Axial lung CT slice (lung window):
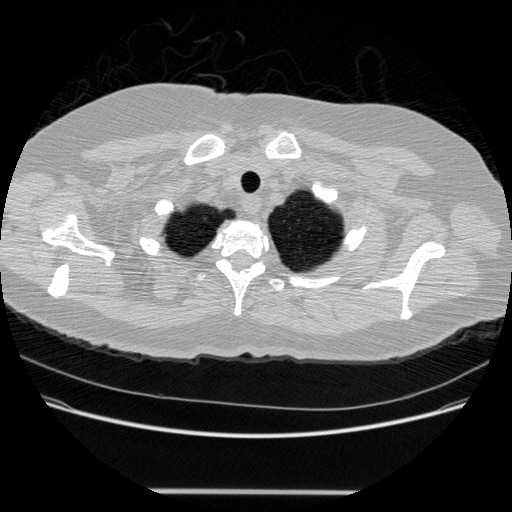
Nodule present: no